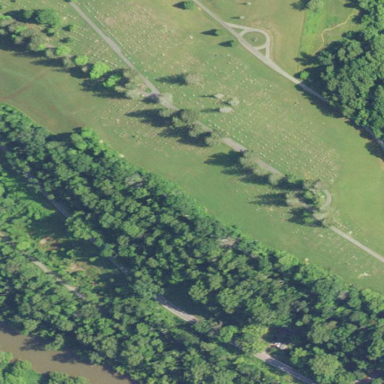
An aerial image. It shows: Graveyard.